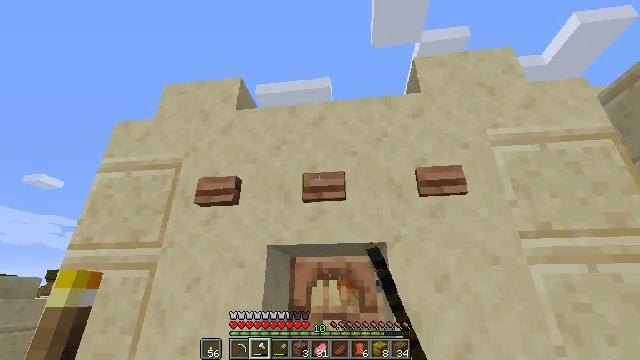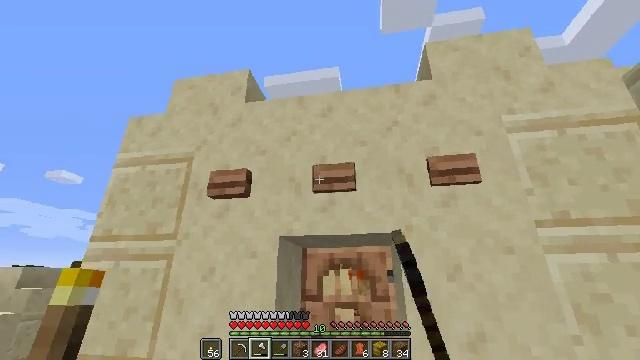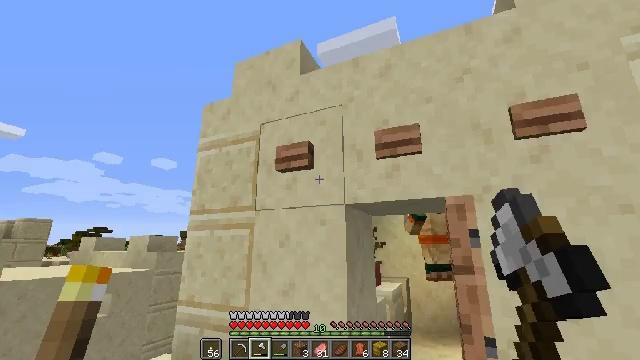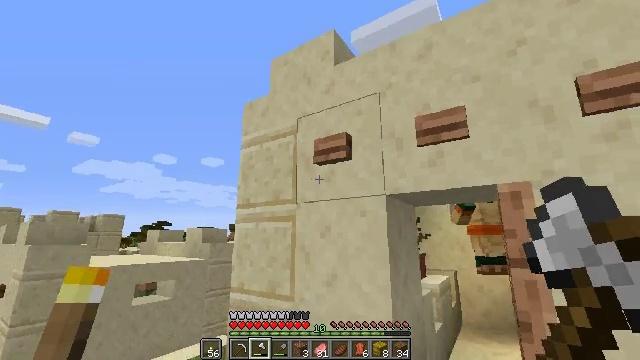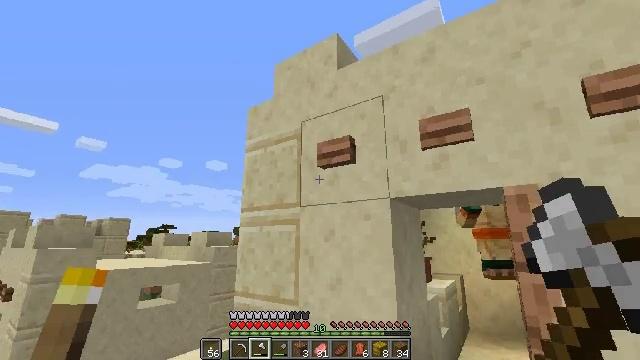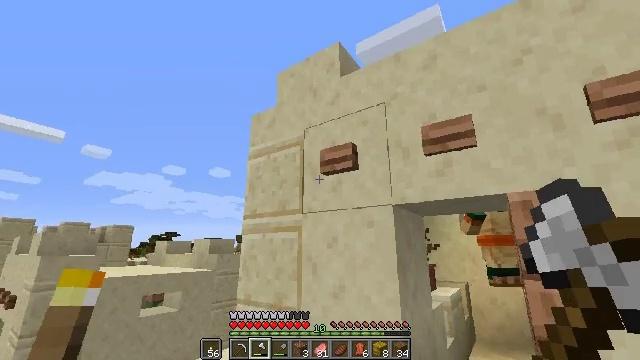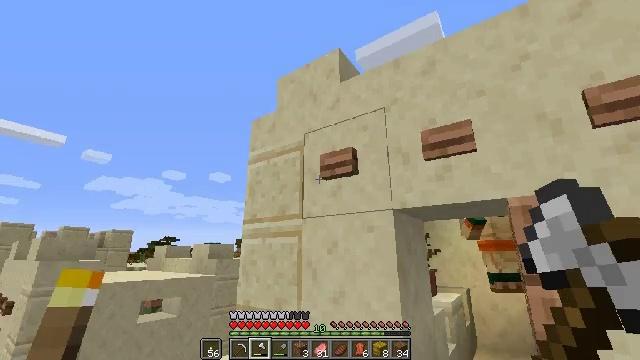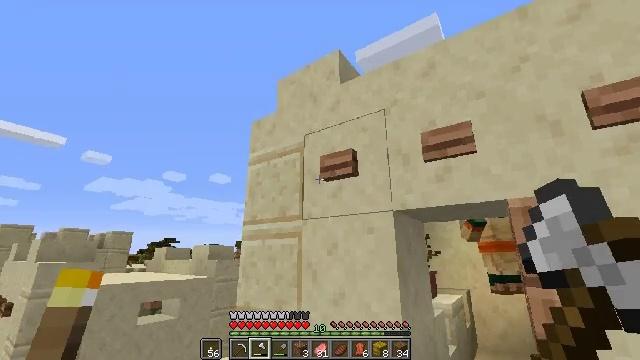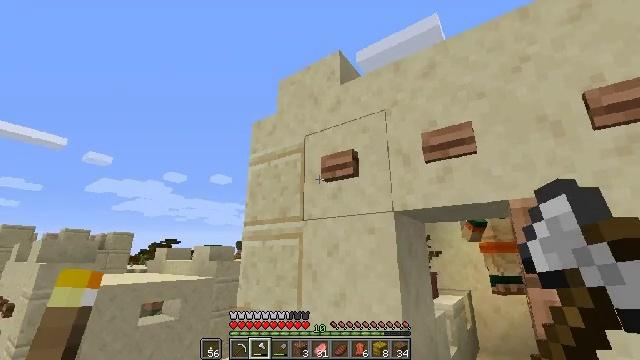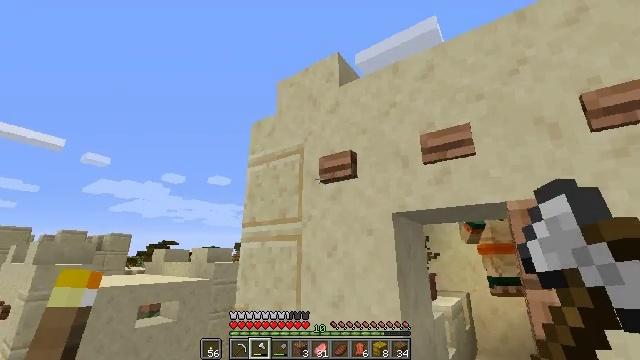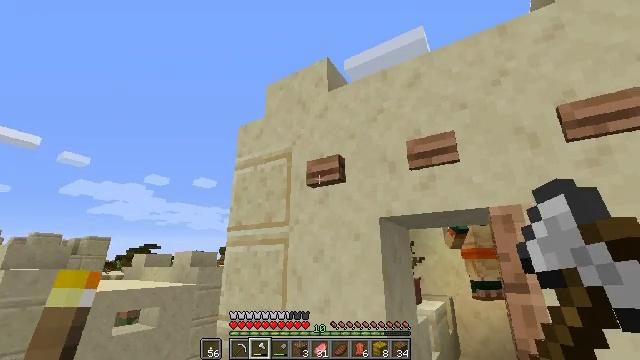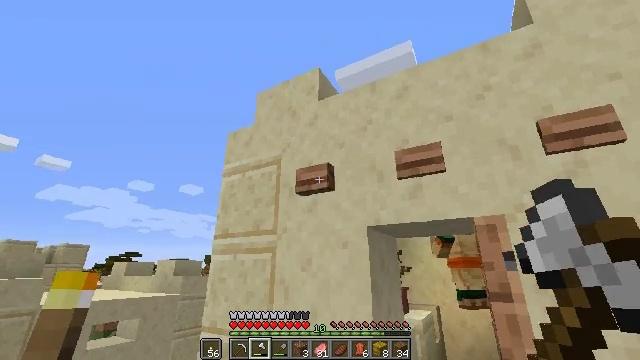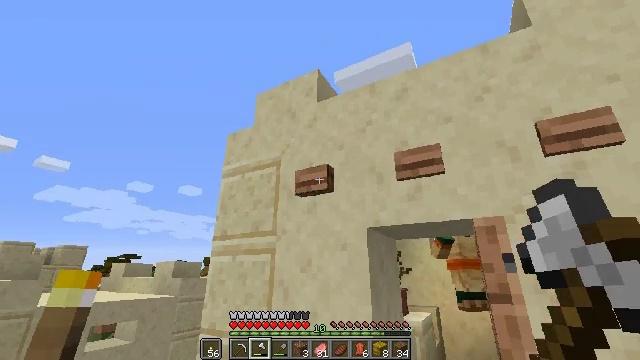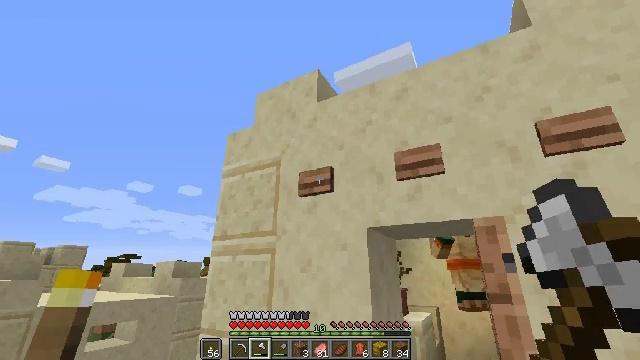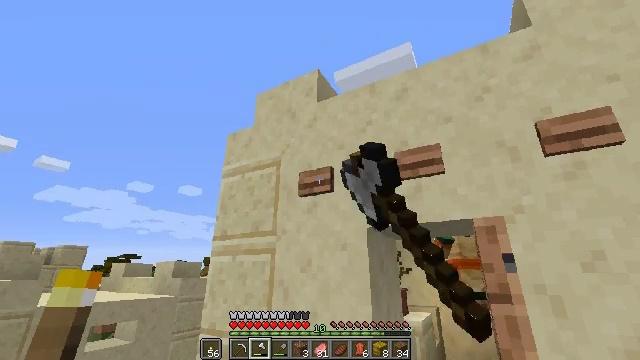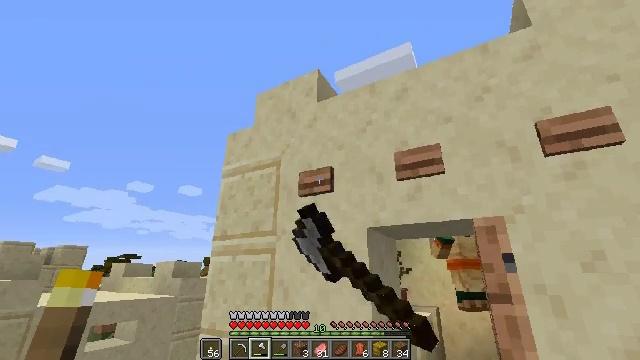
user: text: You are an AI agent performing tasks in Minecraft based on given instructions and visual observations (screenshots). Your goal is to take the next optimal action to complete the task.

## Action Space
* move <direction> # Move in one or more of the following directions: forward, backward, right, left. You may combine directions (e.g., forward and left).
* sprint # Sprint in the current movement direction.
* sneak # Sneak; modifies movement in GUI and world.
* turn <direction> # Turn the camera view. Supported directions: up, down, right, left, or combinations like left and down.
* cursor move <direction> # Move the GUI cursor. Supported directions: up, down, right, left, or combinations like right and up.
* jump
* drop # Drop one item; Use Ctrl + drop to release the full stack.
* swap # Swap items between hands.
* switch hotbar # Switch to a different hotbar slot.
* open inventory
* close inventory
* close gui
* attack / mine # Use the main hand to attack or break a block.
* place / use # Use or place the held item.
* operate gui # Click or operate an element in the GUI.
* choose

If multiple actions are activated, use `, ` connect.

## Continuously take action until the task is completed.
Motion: motion action
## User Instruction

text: Attack the sandstone wall to recycle it.
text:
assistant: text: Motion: turn left and down
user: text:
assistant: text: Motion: turn left and down
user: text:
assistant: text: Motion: turn left and down
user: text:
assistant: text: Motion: no_op
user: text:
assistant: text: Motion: turn up
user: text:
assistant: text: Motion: turn up
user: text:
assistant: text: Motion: no_op
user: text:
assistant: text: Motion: no_op
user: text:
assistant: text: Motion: no_op
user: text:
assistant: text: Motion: turn right
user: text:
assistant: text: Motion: turn right and up
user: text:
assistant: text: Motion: no_op
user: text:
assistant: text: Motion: use / place
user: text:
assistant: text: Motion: use / place
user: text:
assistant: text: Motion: use / place
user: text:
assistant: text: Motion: no_op
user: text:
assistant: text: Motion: no_op
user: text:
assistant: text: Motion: turn right
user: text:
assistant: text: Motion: turn right and down
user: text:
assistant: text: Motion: no_op
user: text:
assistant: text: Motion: no_op
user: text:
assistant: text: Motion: no_op
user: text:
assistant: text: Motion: turn right
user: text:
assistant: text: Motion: turn right and up
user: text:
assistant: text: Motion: turn right and up
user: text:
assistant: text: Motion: turn right and up
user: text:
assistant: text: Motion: turn right
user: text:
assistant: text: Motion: turn right and up
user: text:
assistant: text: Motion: no_op
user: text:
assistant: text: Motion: use / place